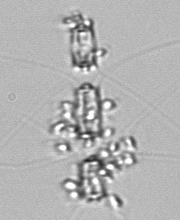
Label: Chaetoceros_didymus_TAG_external_flagellate